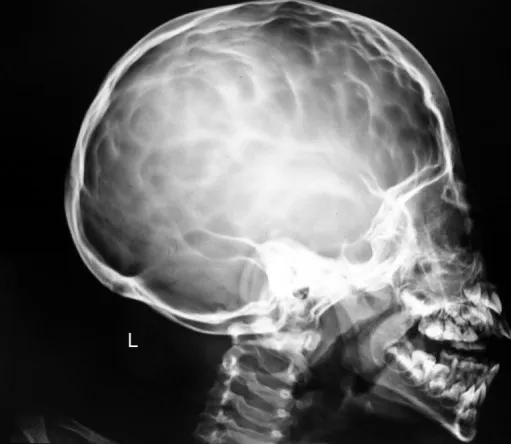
Extraoral radiograph: lateral skull view.
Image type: radiology (x_ray)